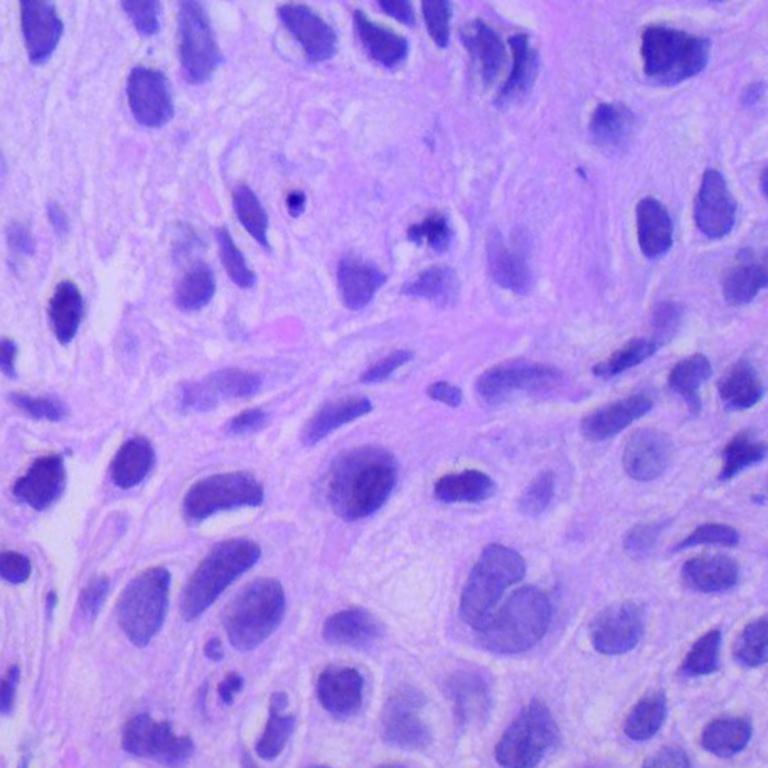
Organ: lung
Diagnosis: squamous carcinomas